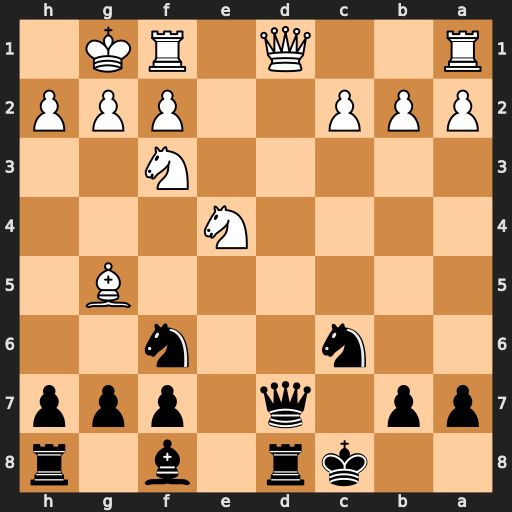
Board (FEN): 2kr1b1r/pp1q1ppp/2n2n2/6B1/4N3/5N2/PPP2PPP/R2Q1RK1
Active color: b
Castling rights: -
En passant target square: -
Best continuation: Qxd1 Raxd1 Rxd1 Rxd1 Nxe4